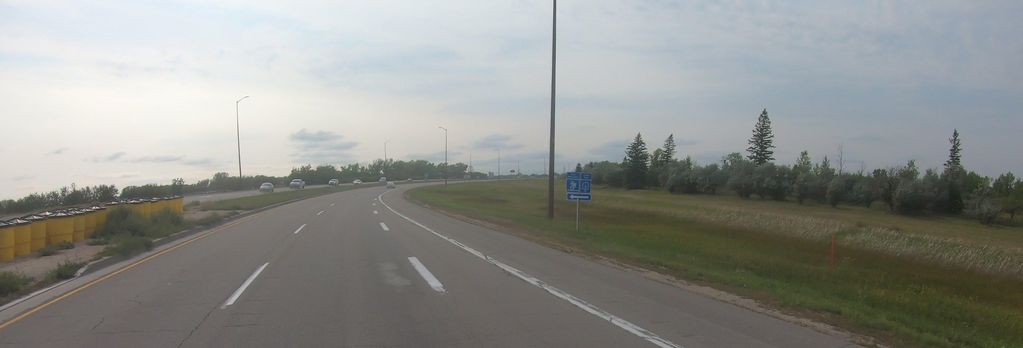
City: winnipeg